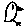
Label: bird